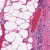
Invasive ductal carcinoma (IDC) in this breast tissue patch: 0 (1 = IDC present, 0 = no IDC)